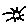
Label: sun